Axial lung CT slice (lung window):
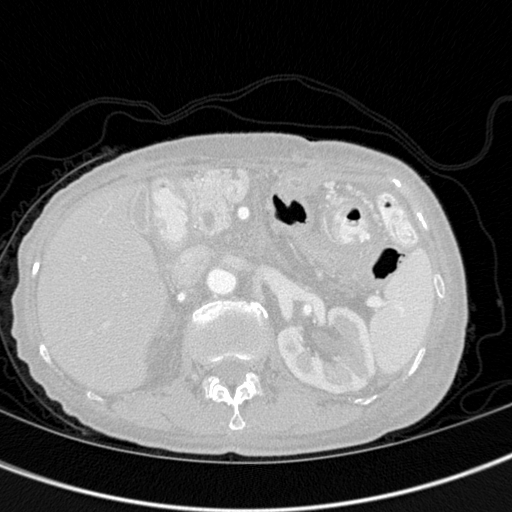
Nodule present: no